Question: How can I place an arrow (in red circle) straight to the right and in the middle of table?

The link to my html code 'jsfiddle .net/4j679a7t'
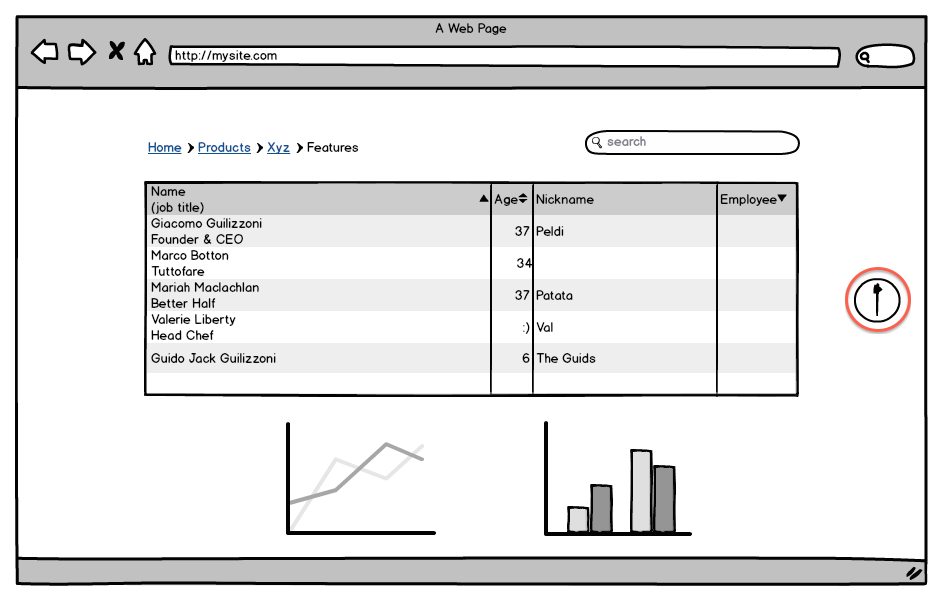
Answer: The simplest way to do it <URL>
The HTML
'''
<div class="table-wrap"> <a class="arrow-top" href="#">&uarr;</a>
<table border="1">
<tr>
<th>Name</th>
<th>Name</th>
<th>Name</th>
<th>Name</th>
</tr>
<tr>
<td></td>
<td></td>
<td></td>
<td></td>
</tr>
<tr>
<td>Name</td>
<td>23</td>
<td>23</td>
<td>23</td>
</tr>
<tr>
<td>Name</td>
<td>23</td>
<td>23</td>
<td>23</td>
</tr>
<tr>
<td>Name</td>
<td>23</td>
<td>23</td>
<td>23</td>
</tr>
<tr>
<td>Name</td>
<td>23</td>
<td>23</td>
<td>23</td>
</tr>
<tr>
<td>Name</td>
<td>23</td>
<td>23</td>
<td>23</td>
</tr>
<tr>
<td>Name</td>
<td>23</td>
<td>23</td>
<td>23</td>
</tr>
<tr>
<td>Name</td>
<td>23</td>
<td>23</td>
<td>23</td>
</tr>
<tr>
<td>Name</td>
<td>23</td>
<td>23</td>
<td>23</td>
</tr>
<tr>
<td>Name</td>
<td>23</td>
<td>23</td>
<td>23</td>
</tr>
<tr>
<td>Name</td>
<td>23</td>
<td>23</td>
<td>23</td>
</tr>
</table>
</div>
'''
The CSS
'''
.table-wrap {
width: 100%;
position: relative;
}
.table-wrap table {
width: 500px;
margin: 0 auto;
}
.arrow-top {
width: 20px;
height: 20px;
text-align: center;
line-height: 20px;
border: 1px solid #000;
color: #000;
font-size: 12px;
text-decoration: none;
border-radius: 100%;
position: absolute;
right: 20px;
top: 50%;
margin-top: -10px; /* The half of your element height */
}
'''